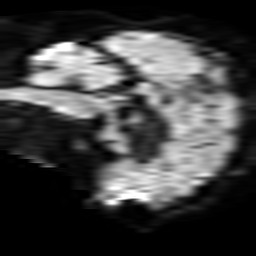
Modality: TRACE
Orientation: sagittal
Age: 60
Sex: male
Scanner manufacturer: philips
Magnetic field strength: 3 T
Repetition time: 3.08 s
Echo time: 0.076 s